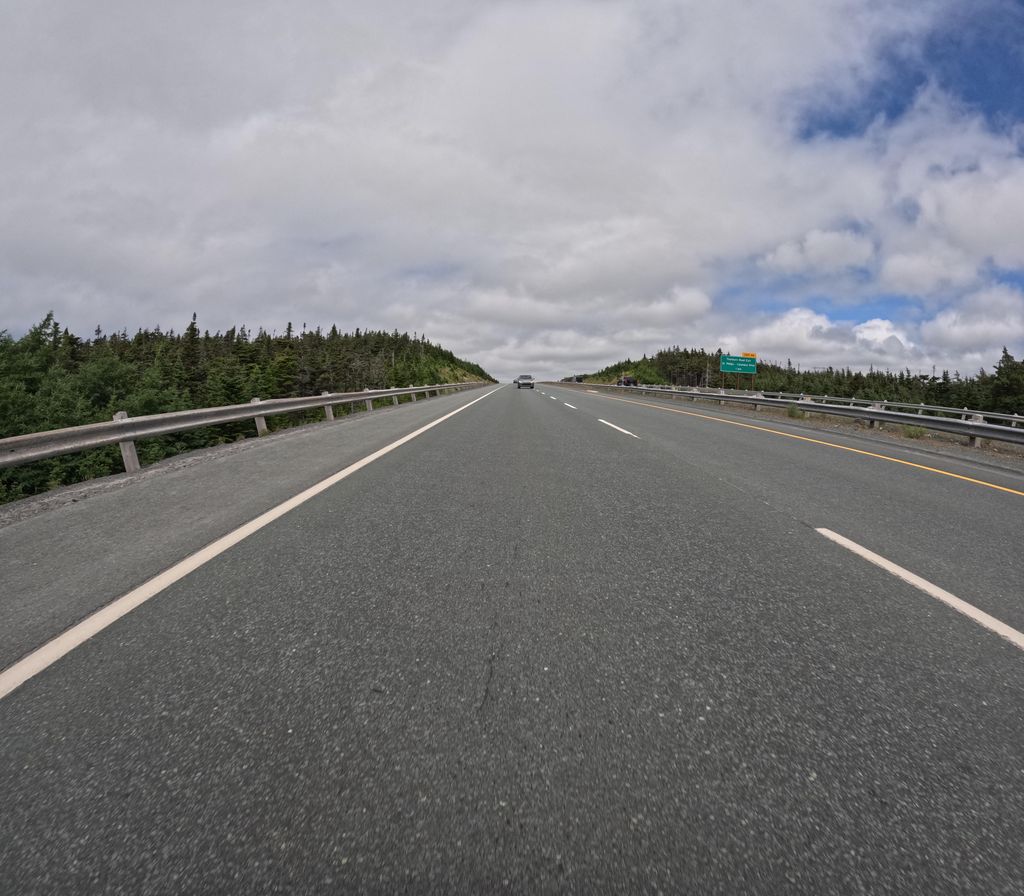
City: st_johns